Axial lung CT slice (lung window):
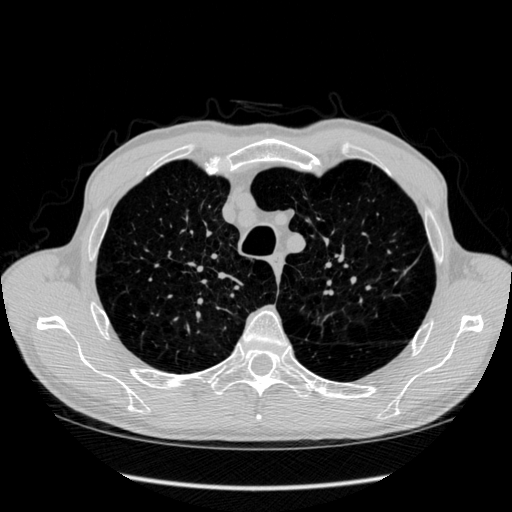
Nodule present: no